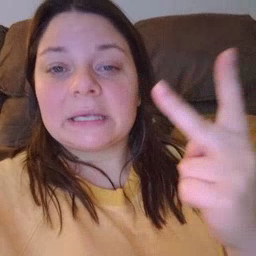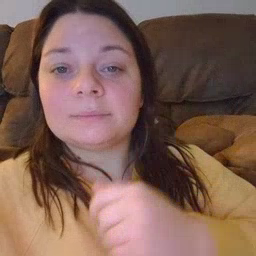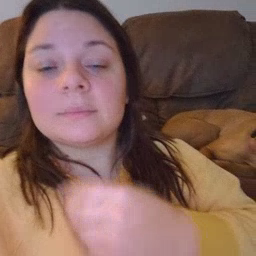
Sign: see